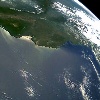
Label: water